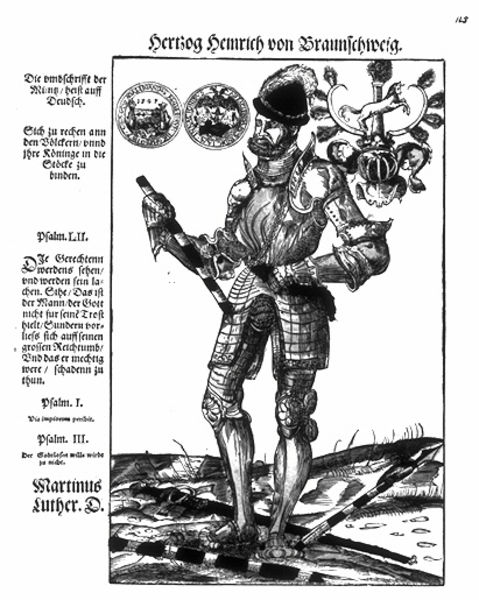
Titel: Bildnis des Herzogs Heinrich II von Braunschweig-Lüneburg
Künstler: Lucas d.Ä. Cranach
Institution: (Seriendruck)
Schlagwörter: feder, mann, weiß, grau, hut, schwarz, skizze, zeichnung, wiese, bart, hose, jacke, bibel, gesicht, rahmen, bild, bildnis, porträt, feld, boden, gotik, pferd, stock, federbusch, bein, schrift, fahnen, stab, grafik, grenze, lanze, name, stangen, druck, stich, illustration, schwarzweiß, schwert, text, waffen, soldat, waffe, stempel, helm, ritter, rüstung, sieg, tracht, wappen, mittelalter, herzog, romanik, schwart, luther, heiliger, lanzen, adliger, löwe, aufklärung, siegel, kupferstich, gaul, historisch, traktat, heinrich, martin, münzen, martin luther, psalm, psalmen, helmzier, scan, ausgestorben, frakturschrift, grenzpfosten, braunschweig, herzog heinrich von braunschweig, ottonische zeit, karolinger zeit, heinrich von braunschweig, biografie, heintich, 200 kg, helmn fehlt